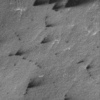
Label: not_dusty